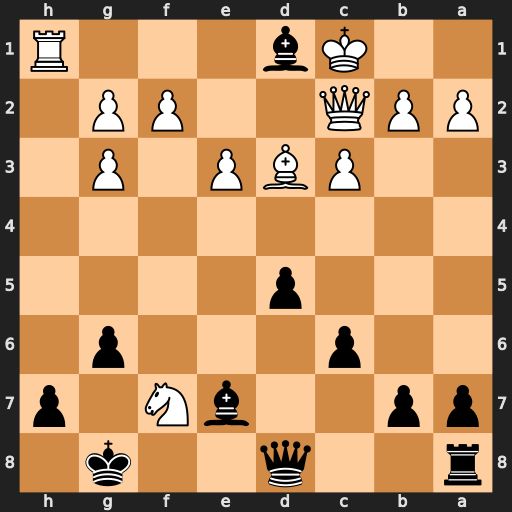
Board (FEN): r2q2k1/pp2bN1p/2p3p1/3p4/8/2PBP1P1/PPQ2PP1/2Kb3R
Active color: b
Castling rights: -
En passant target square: -
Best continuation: Bxc2 Nxd8 Bxd3